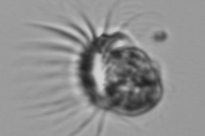
Label: Strombidium_morphotype1